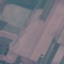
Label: AnnualCrop